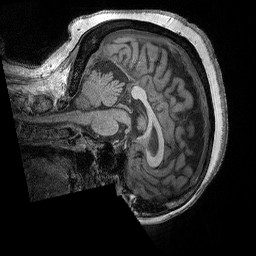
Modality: T1w
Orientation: sagittal
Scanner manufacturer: siemens
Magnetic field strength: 3 T
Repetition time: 2.3 s
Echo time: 0.00298 s